Aerial crown-view tile of a tropical tree (Barro Colorado Island, Panama), acquired 20250217:
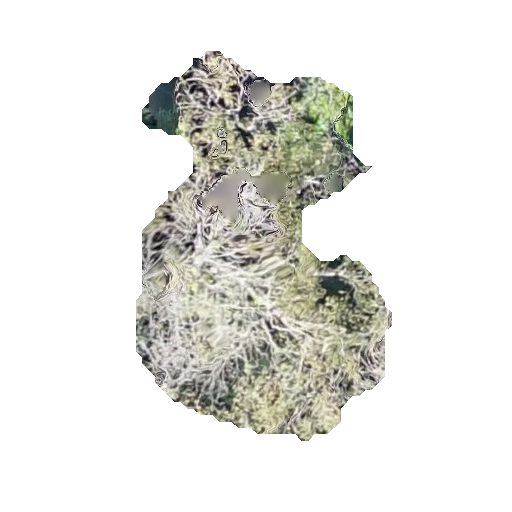
Species: Tabebuia rosea
GBIF accepted scientific name: Tabebuia rosea
Crown area: 101.404 m²